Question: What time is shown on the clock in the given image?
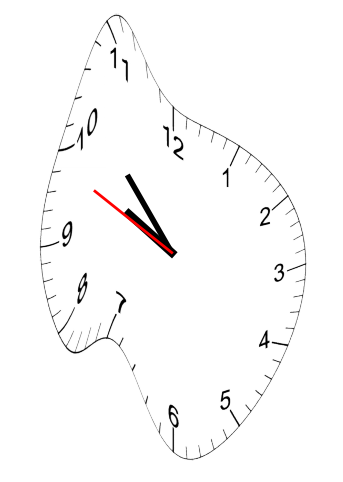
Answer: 09:52:49